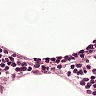
Metastatic tissue present: no